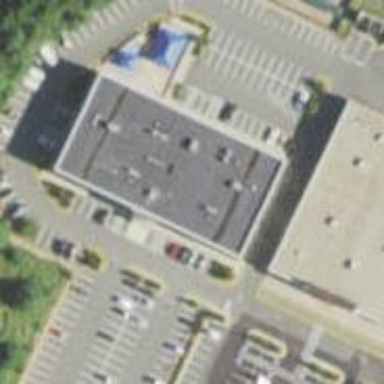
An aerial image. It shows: Parking space is available.